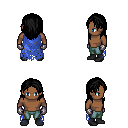
a pixel art fantasy rpg character, male body template, human, dark skin, blue tattered cape, teal pants, black long hairstyle, metal gloves, black shoes, four views (front, back, left, right), 2x2 character sprite sheet, small pixel art, hard edges, no anti-aliasing